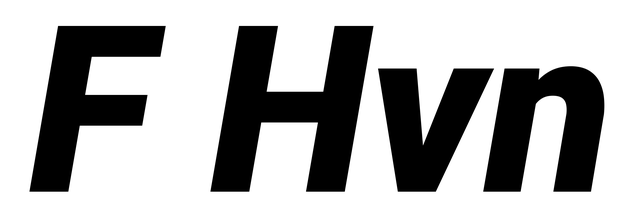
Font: Roboto-Italic_Black_Italic